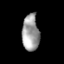
Tissue: lung
Cell type: T cells
Senescence score: 0.1936
Nuclear area (px): 607
Mean DAPI intensity: 157.862